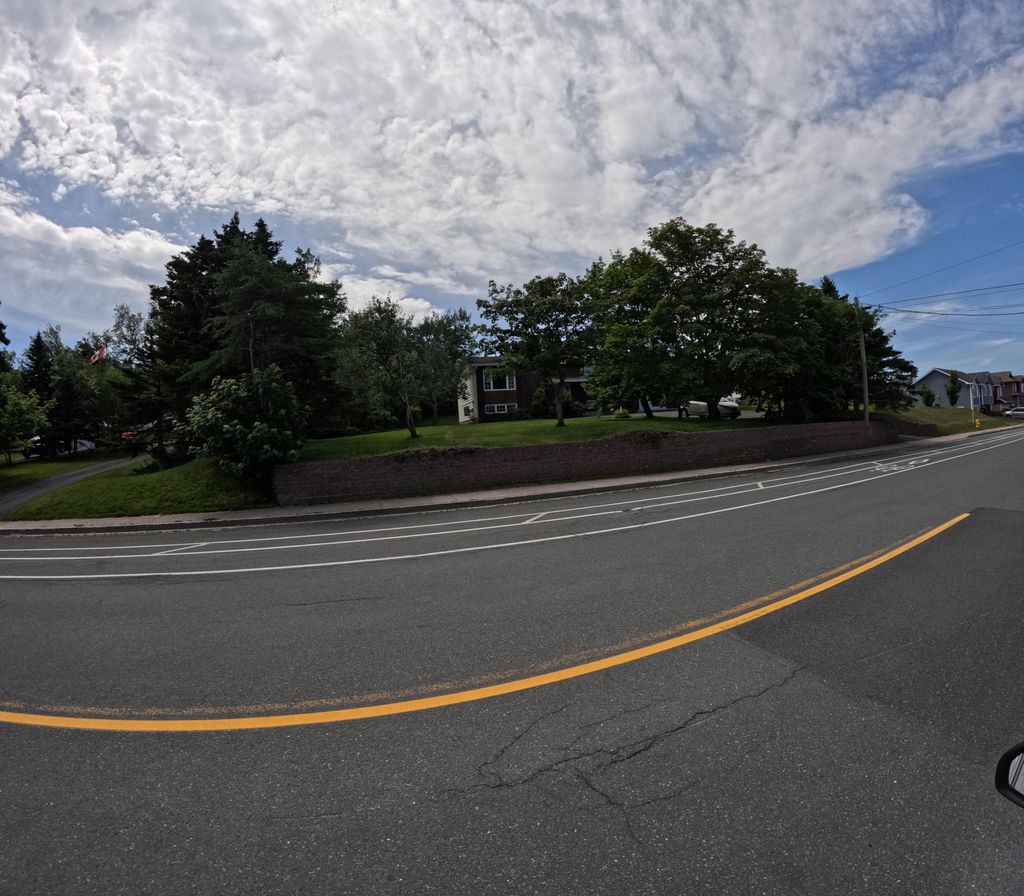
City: st_johns